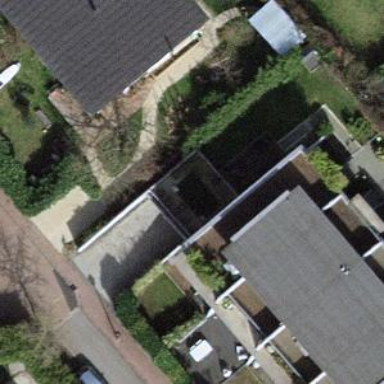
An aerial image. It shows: View of roof of building.